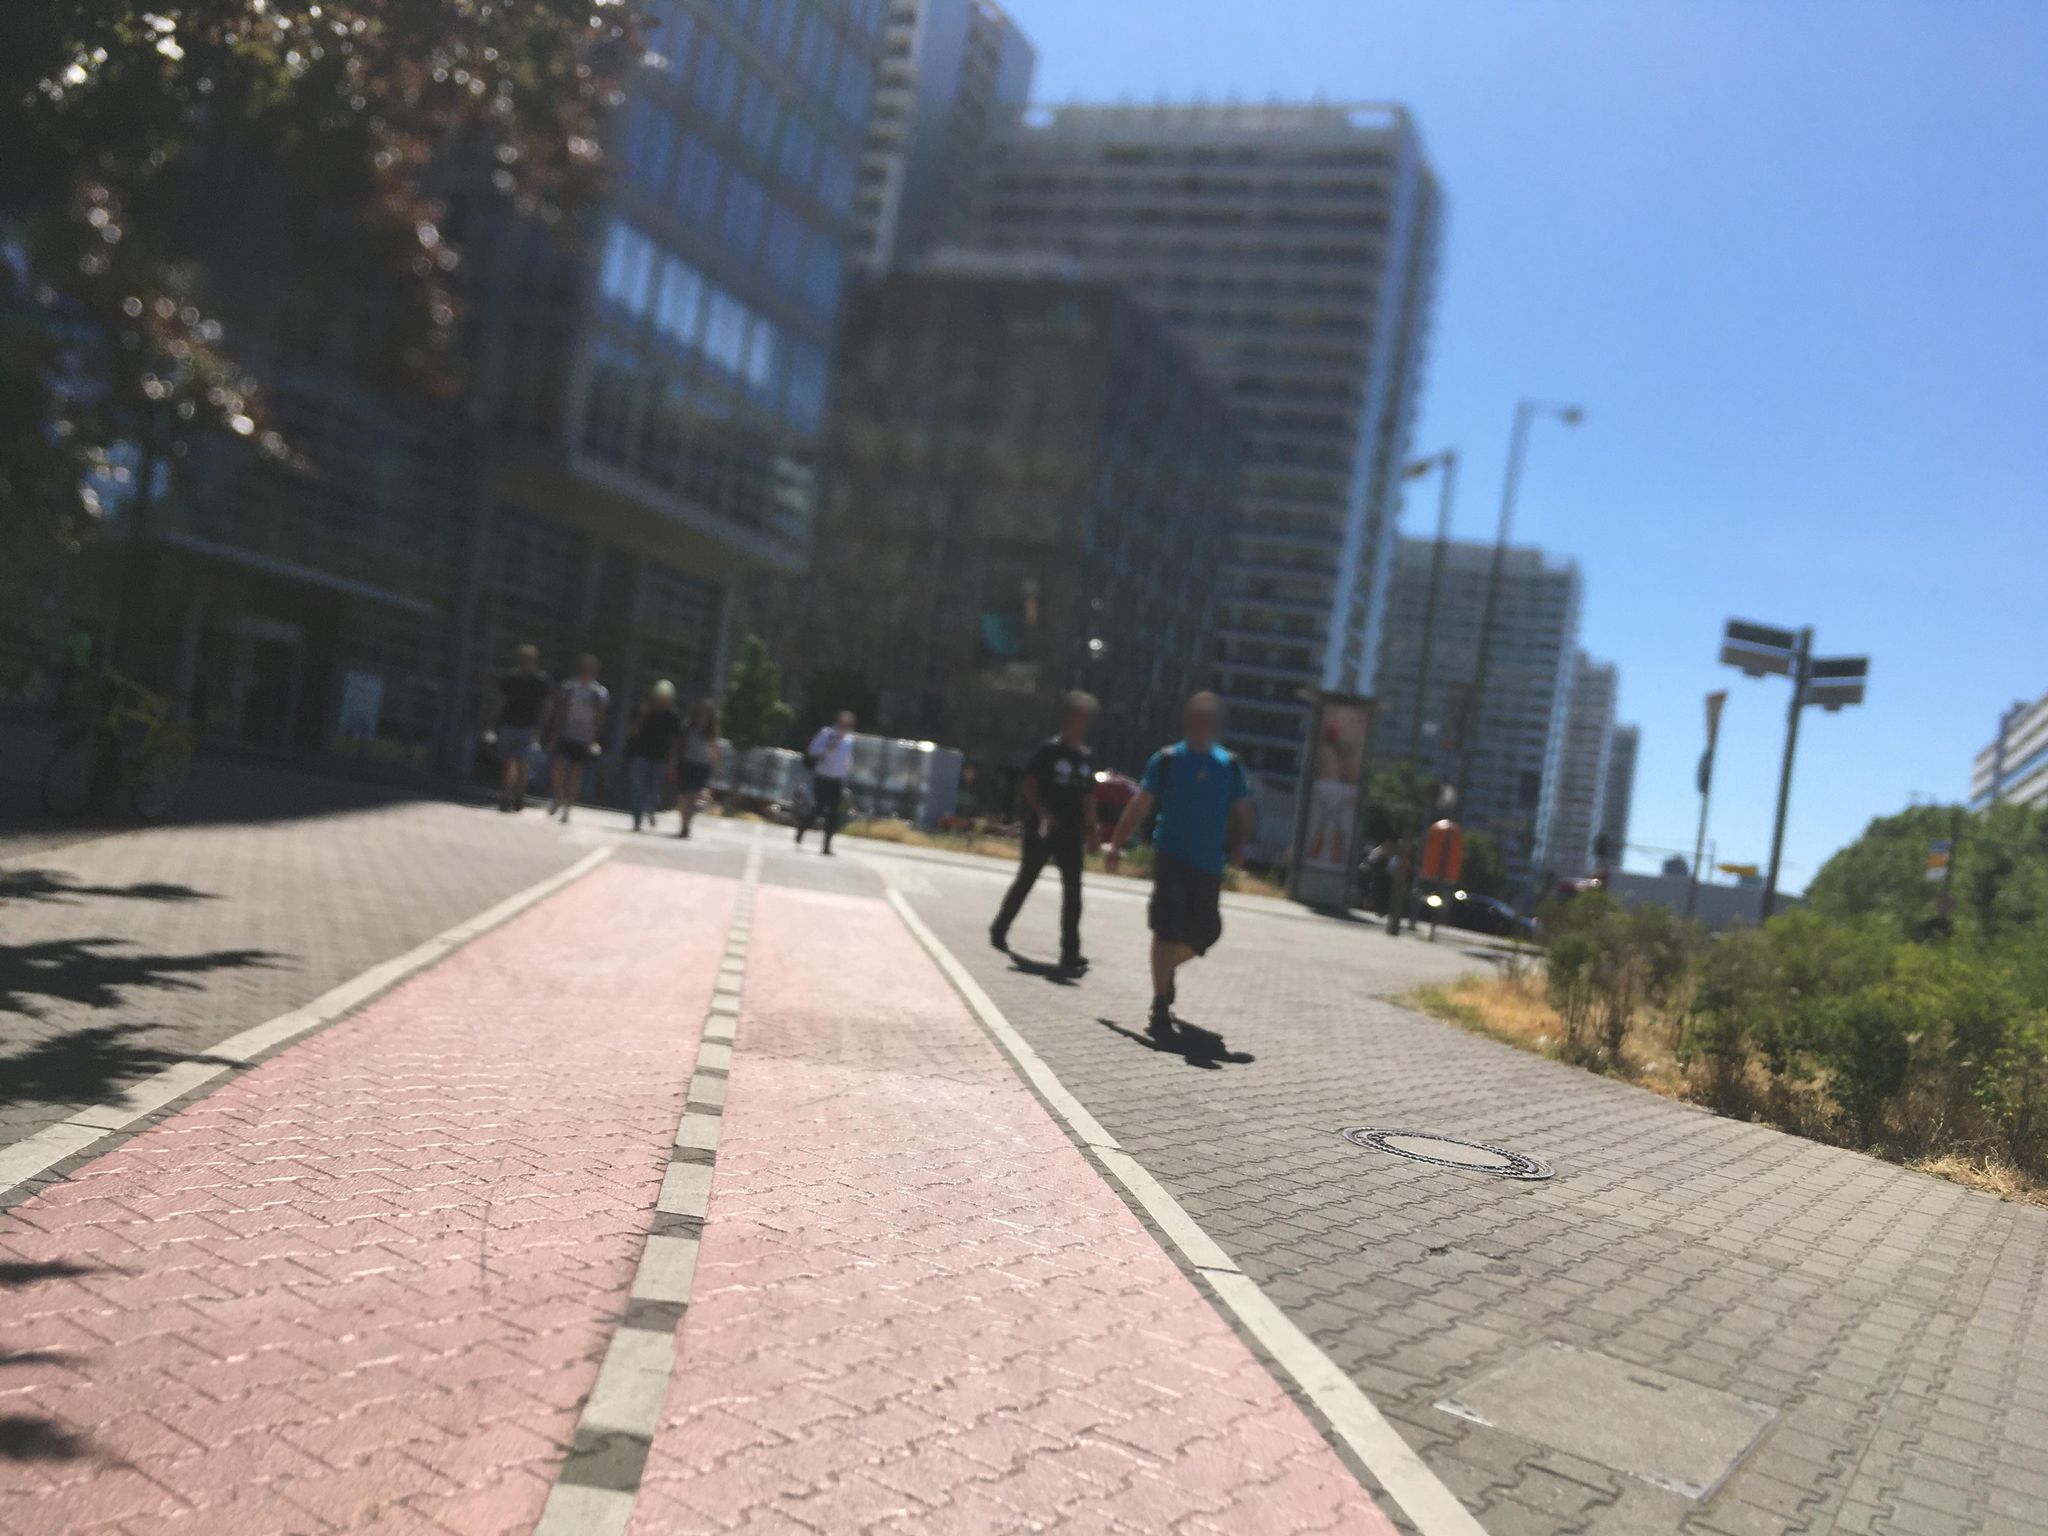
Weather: clear
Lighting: day
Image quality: good
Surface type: walking surface
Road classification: footway
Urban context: urban centre
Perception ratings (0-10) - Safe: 7.59, Lively: 9.12, Beautiful: 7.7, Boring: 0.61, Depressing: 4.25, Wealthy: 7.74